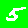
Digit: 5